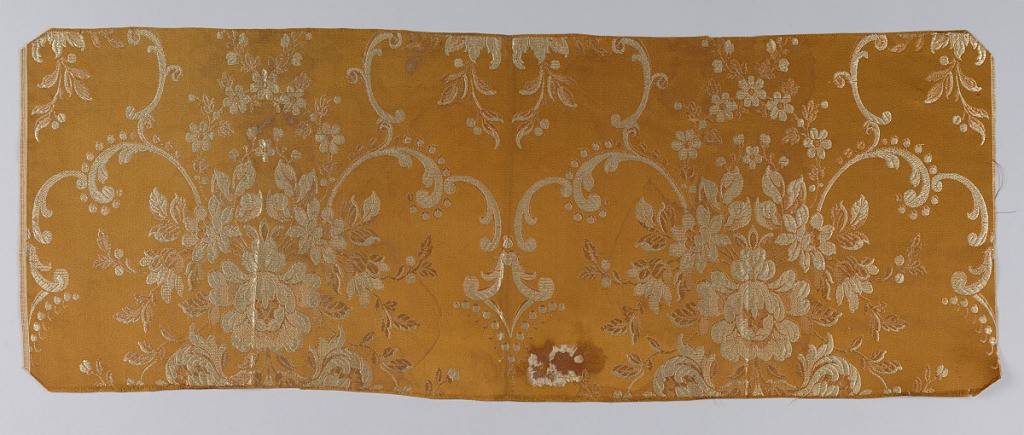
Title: Sample
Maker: Orinoka Mills, Philadelphia, Pennsylvania, USA
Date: ca. 1910
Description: brown/red warp with white and pink wefts